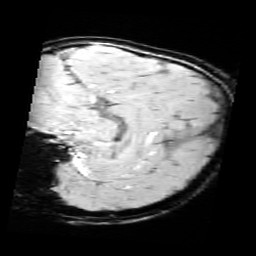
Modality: SWI
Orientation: sagittal
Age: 11
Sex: male
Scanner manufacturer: siemens
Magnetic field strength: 3 T
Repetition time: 0.027 s
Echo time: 0.02 s